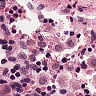
Metastatic tissue present: no